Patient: sex M, age 57
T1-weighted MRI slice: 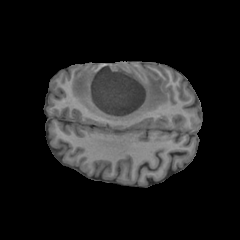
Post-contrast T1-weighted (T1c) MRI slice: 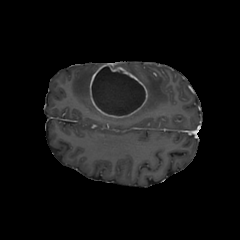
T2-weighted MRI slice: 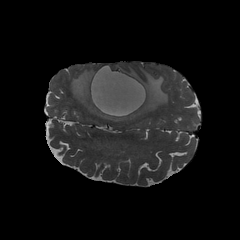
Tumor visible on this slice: yes
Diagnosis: Glioblastoma, IDH-wildtype
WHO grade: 4